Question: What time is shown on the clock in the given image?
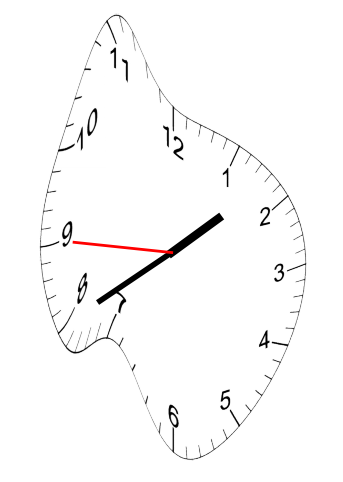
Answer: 01:39:45